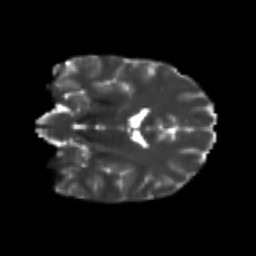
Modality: T2w
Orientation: coronal
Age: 19
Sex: female
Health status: healthy
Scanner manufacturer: philips
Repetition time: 7.388 s
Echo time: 0.08599 s